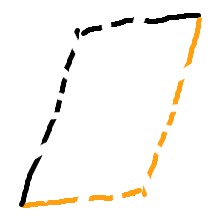
Shape: parallelogram